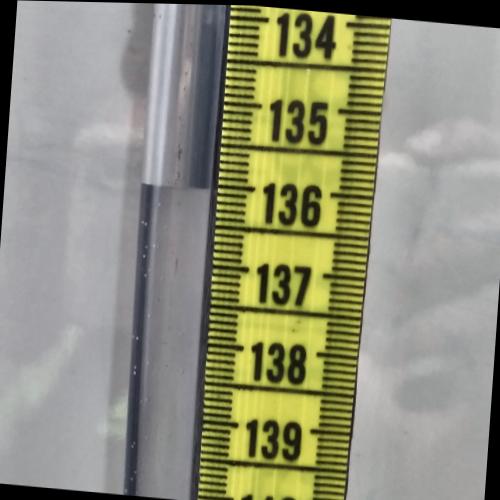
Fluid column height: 136.0 cm